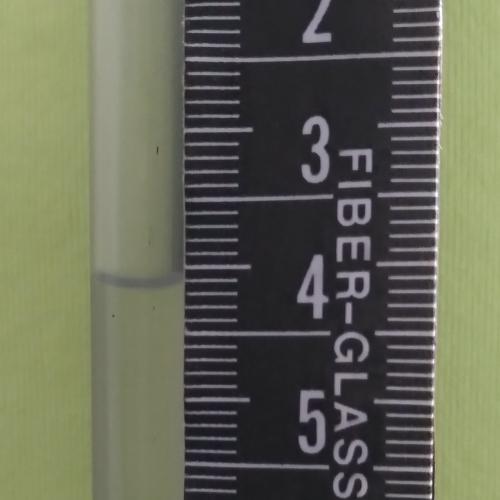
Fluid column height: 4.1 cm